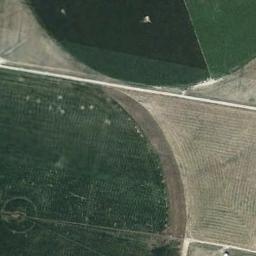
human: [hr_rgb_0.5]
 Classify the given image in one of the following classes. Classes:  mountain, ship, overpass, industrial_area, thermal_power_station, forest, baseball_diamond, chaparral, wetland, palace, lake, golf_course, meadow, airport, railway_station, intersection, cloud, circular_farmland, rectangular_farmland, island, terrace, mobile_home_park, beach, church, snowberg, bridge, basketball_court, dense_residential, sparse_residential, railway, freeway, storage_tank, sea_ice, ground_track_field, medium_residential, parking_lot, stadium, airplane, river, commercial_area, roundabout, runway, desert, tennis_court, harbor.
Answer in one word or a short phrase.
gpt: circular_farmland